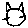
Label: cat